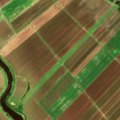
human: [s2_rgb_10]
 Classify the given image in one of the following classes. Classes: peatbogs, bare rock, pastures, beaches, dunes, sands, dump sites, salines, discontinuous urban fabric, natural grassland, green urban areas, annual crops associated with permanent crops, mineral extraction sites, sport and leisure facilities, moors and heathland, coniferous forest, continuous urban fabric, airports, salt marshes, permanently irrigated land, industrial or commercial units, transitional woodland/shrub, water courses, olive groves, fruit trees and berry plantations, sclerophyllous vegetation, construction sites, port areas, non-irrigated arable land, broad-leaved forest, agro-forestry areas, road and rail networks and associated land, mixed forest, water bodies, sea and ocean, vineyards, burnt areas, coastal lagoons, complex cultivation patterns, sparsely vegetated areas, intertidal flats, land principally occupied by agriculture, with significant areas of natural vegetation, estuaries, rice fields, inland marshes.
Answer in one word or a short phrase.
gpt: non-irrigated arable land